Interaction volume radius: 5 \u00c5
Interaction volume height: 25 \u00c5
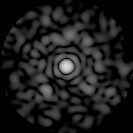
Disorder parameter: 0.8214